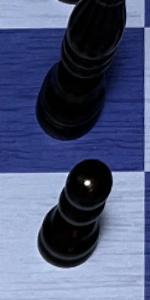
Label: Pawn_Black